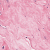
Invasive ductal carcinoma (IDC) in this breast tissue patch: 0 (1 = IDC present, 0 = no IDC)